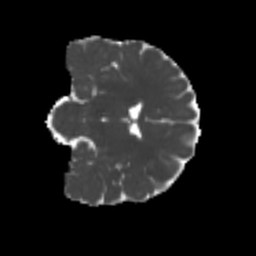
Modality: MD
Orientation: coronal
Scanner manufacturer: siemens
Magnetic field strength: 3 T
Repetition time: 4 s
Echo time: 0.0594 s